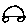
Label: car